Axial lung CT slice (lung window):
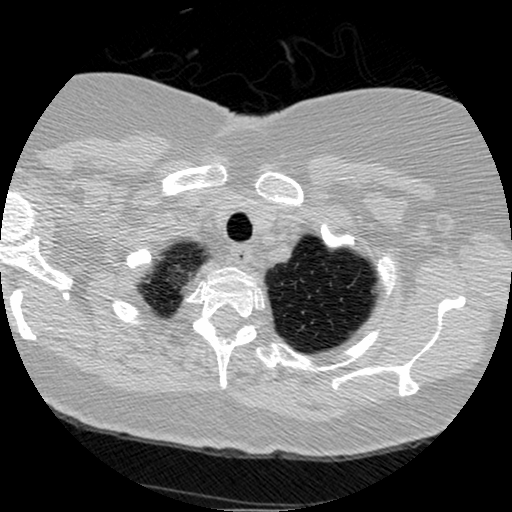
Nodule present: no